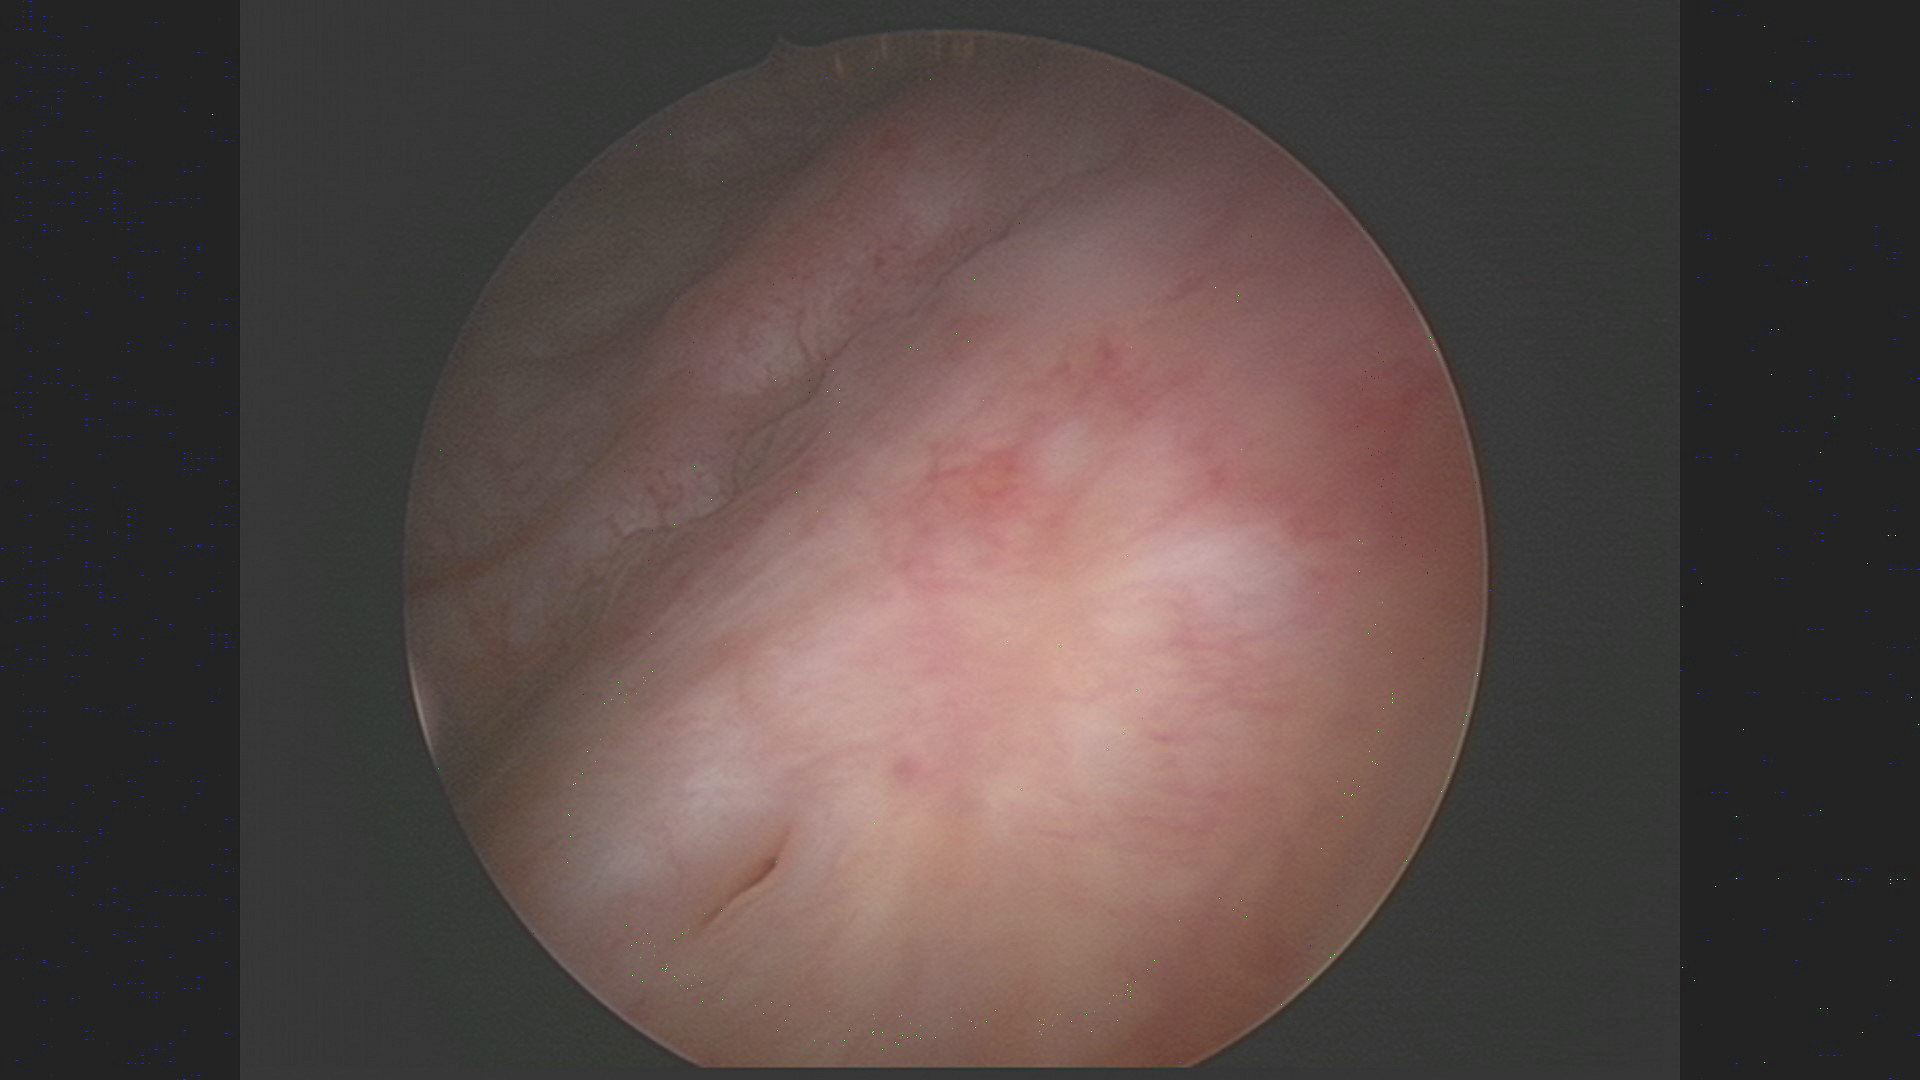
Modality: WLC
Class: Malignant
Subclass: HighGradePapillary
Lesion: L1
Stage: T1
Morphology: Non-papillary
Bladder cancer association: Yes